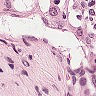
Metastatic tissue present: no